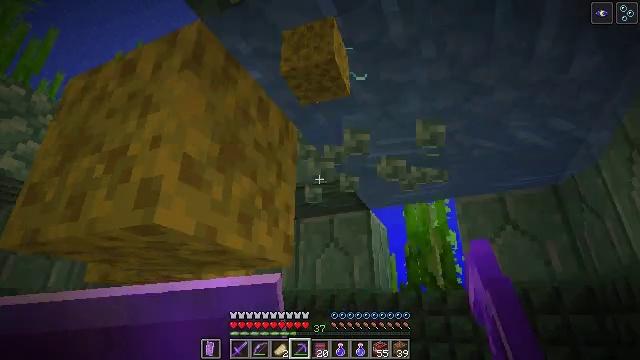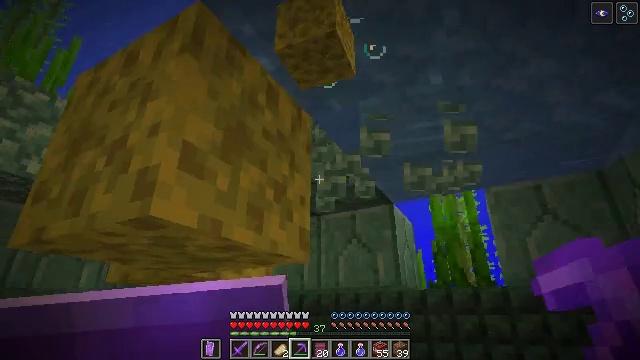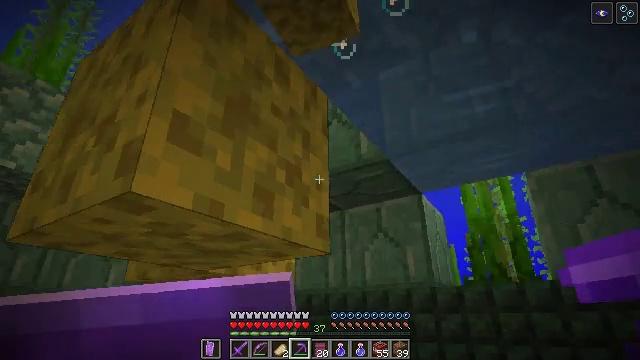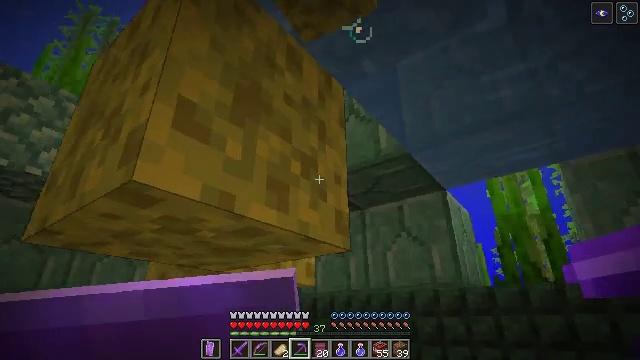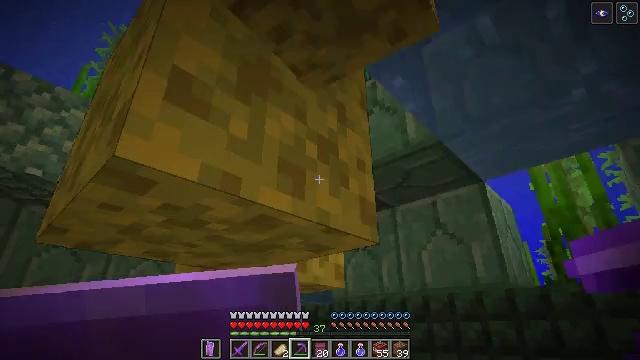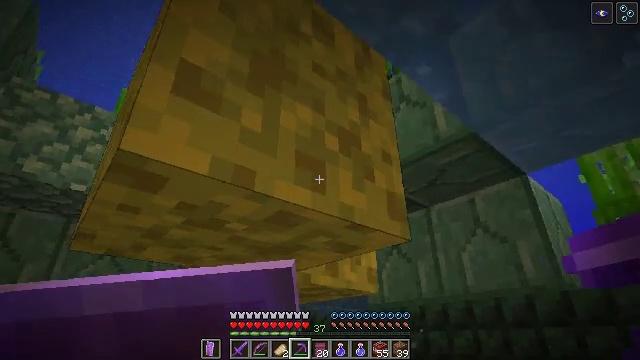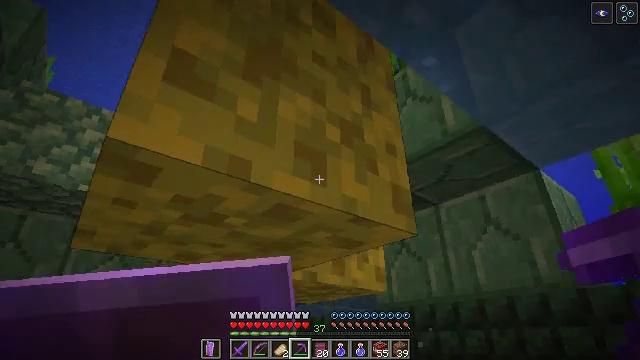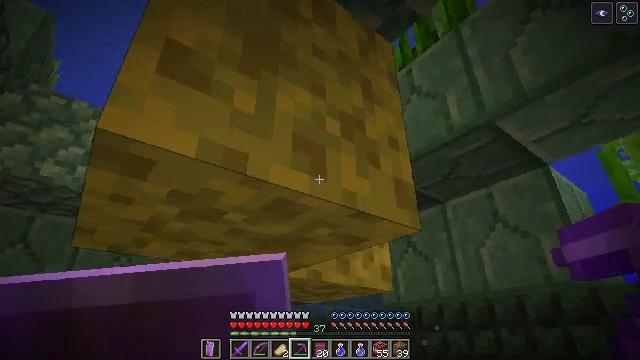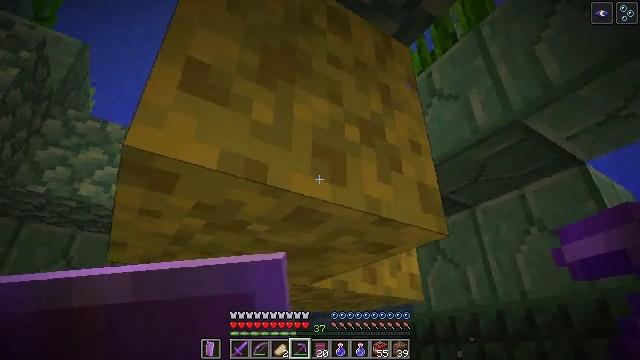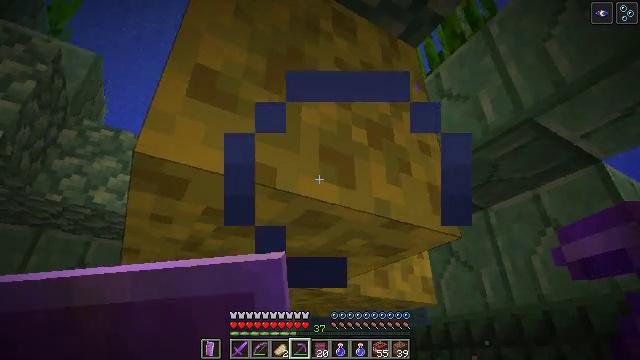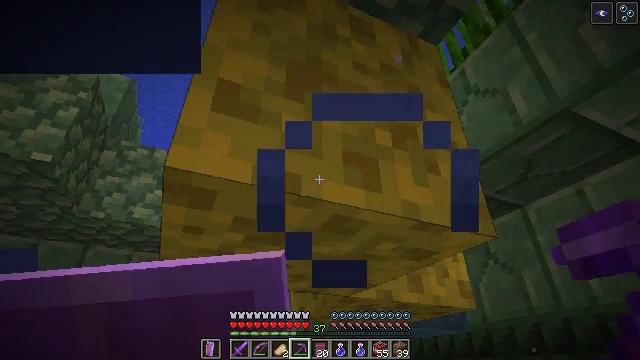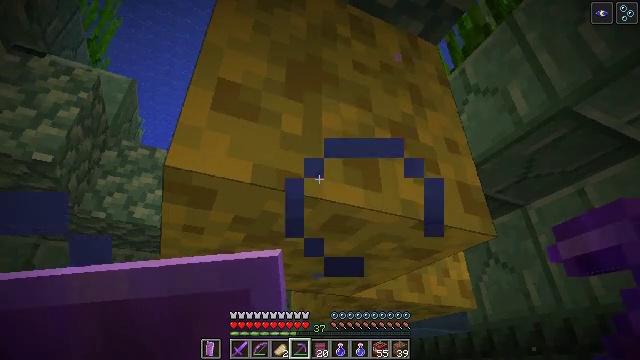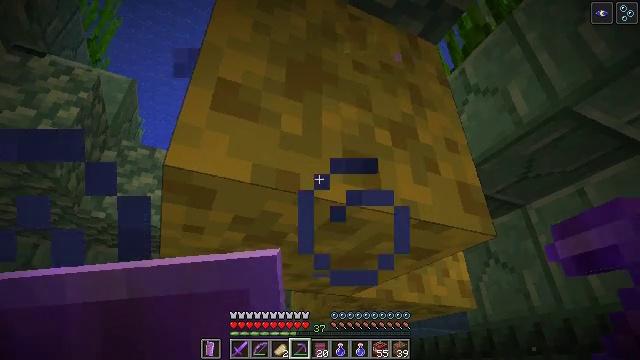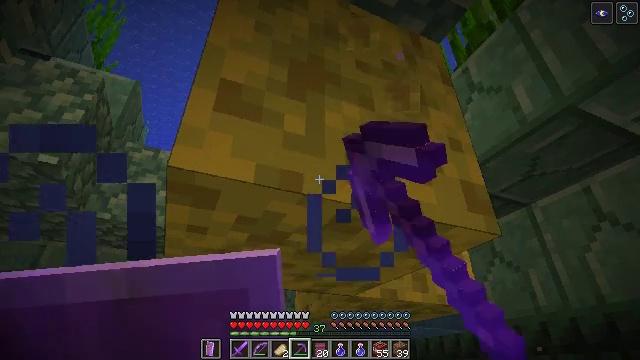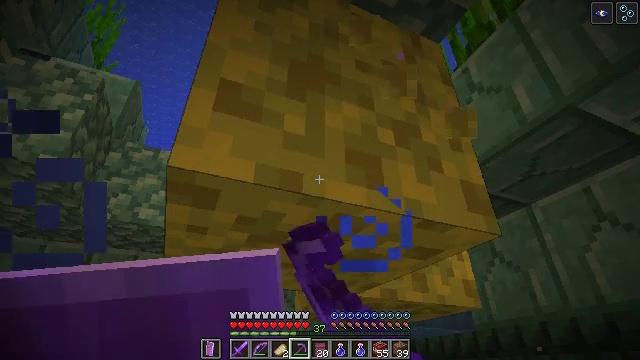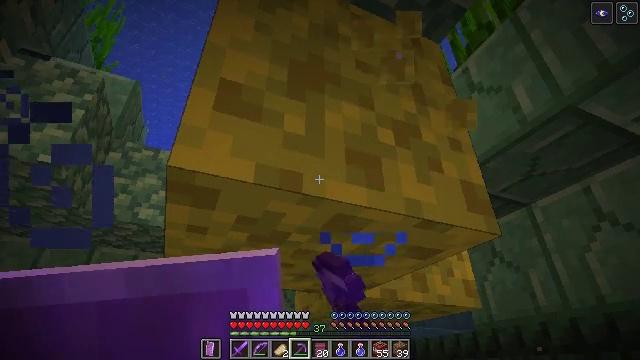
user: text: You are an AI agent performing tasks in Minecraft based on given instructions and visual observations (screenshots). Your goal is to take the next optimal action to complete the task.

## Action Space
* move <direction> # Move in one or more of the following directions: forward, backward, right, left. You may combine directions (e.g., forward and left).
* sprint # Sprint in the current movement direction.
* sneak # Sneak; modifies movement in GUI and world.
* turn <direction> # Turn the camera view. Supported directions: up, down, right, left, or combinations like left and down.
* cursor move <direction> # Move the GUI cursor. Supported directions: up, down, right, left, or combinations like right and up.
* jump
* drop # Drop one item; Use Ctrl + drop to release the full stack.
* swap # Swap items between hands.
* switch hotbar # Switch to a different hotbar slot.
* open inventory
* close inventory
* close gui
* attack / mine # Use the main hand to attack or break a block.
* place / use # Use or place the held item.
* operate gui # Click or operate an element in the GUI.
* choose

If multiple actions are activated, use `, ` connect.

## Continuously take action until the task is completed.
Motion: motion action
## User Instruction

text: Collect the wet sponge after mining.
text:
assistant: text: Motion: move forward, turn left
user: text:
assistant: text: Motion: move forward, turn left
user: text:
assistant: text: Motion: move forward, turn left
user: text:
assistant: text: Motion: turn left and up
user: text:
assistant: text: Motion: turn left and up
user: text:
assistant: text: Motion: turn left
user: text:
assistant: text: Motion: turn left
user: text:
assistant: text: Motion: turn left and up
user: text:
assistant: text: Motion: turn left
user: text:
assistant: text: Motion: turn left and up
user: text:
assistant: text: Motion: no_op
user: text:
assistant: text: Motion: attack / mine
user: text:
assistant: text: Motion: attack / mine
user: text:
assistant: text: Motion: attack / mine
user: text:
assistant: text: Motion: attack / mine
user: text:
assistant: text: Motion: attack / mine
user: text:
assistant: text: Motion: attack / mine
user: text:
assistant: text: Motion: attack / mine
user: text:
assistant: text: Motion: attack / mine
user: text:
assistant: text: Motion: attack / mine
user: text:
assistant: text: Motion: attack / mine
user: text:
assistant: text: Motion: attack / mine
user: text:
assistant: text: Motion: attack / mine
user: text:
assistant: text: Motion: attack / mine
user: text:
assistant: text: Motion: attack / mine
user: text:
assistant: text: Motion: attack / mine
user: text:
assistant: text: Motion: attack / mine
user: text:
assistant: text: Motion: attack / mine
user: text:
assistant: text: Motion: attack / mine
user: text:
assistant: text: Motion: attack / mine